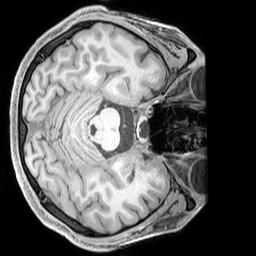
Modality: T1w
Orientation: axial
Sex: male
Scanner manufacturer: siemens
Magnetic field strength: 3 T
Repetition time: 2.3 s
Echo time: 0.00226 s